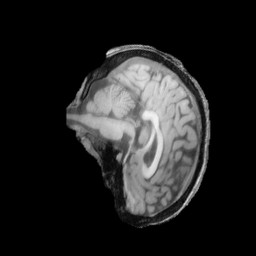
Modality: T1w
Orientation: sagittal
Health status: ill
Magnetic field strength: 3 T